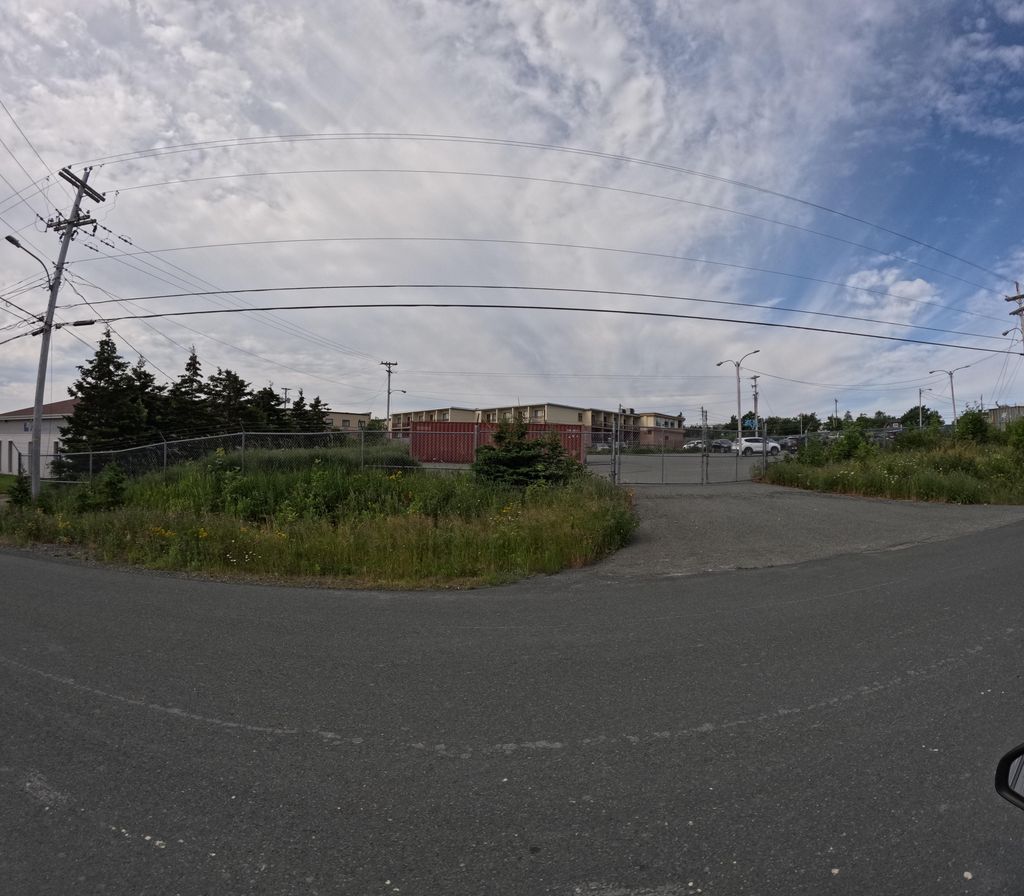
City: st_johns